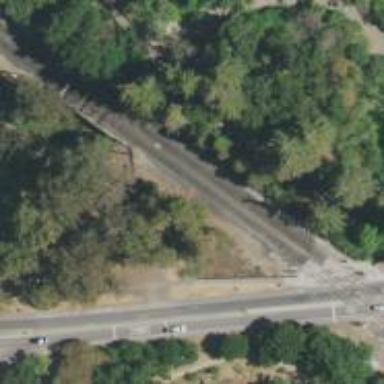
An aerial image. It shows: Bridge over railway line.